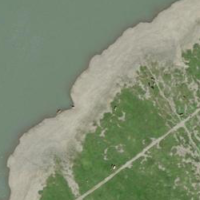
EUNIS habitat code: 14
Species observed at this site:
Dryas octopetala
Campanula barbata